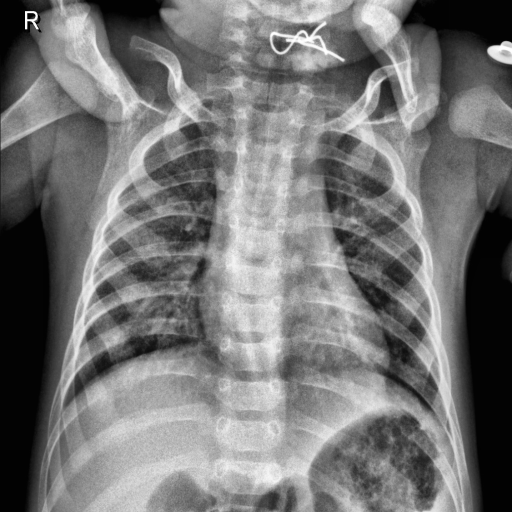
Finding: NORMAL